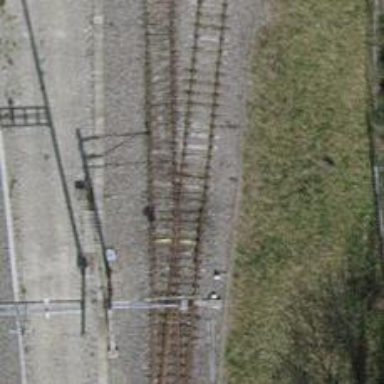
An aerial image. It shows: Railway yard with one track.